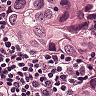
Metastatic tissue present: yes